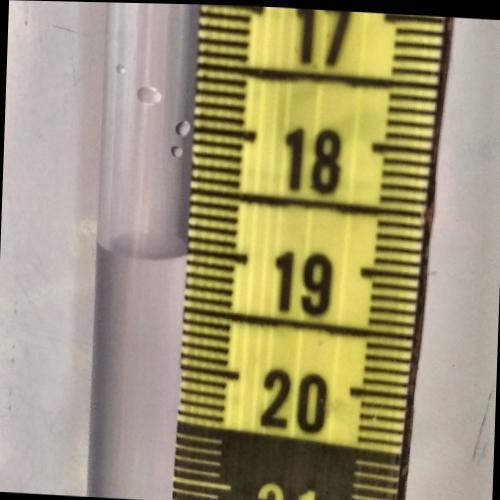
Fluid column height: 19.0 cm